Question: I write a simple program to print out the addresses of the elements in the stack
'''
#include <stdio.h>
#include <memory.h>
void f(int i,int j,int k)
{
int *pi = (int*)malloc(sizeof(int));
int a =20;
printf("%p,%p,%p,%p,%p
",&i,&j,&k,&a,pi);
}
int main()
{
f(1,2,3);
return 0;
}
'''
output:(in ubuntu64, )
'''
0x7fff4e3ca5dc,0x7fff4e3ca5d8,0x7fff4e3ca5d4,0x7fff4e3ca5e4,0x2052010
'''
output:(in ubuntu32 , )
'''
0xbf9525f0,0xbf9525f4,0xbf9525f8,0xbf9525d8,0x931f008
'''
environment for ubuntu64:
'''
$uname -a
Linux 3.8.0-26-generic #38-Ubuntu SMP Mon Jun 17 21:43:33 UTC 2013 x86_64 x86_64 x86_64 GNU/Linux
$gcc -v
Target: x86_64-linux-gnu
gcc version 4.8.1 (Ubuntu 4.8.1-2ubuntu1~13.04)
'''

According to the diagram above, that the earlier the element has been pushed to the stack, the higher address it will locate,
and if using calling convention cdecl , the rightest parameter will be push to the stack first.
The local variable should be pushed to the stack after pushed the parameters
But the output is reversed in ubuntu64 as expected:
'''
the address of k is :0x7fff4e3ca5d4 //<---should have been pushed to the stack first
the address of j is :0x7fff4e3ca5d8
the address of i is :0x7fff4e3ca5dc
the address of a is :0x7fff4e3ca5e4 //<---should have been pushed to the stack after i,j,k
'''
Any ideas about it?
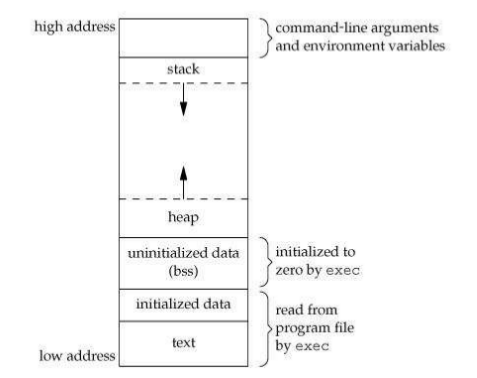
Answer: Even though a clear ABI has been defined for both architectures, compilers do not guarantee that this is respected. You might wonder why, the reason is usually Passing variables into the stack is more expensive in terms of speed than using registers since the application needs to access the memory for retrieving them. Another example of this habit is how compilers use 'EBP/RBP' register. 'EBP/RBP' should be the register which contains the , that is, the stack base address. The stack base register allows for local variables to be easily accessible. However, the register is often used as a general register for increasing the performance. This avoids the instructions to save, set up and restore frame pointers; it also makes an extra register available in many functions, particular important in X86_32 architecture, where usually programs are eager of registers. The main drawback is that makes debugging on some machines. For more info check <URL> option of gcc.
The calling function between x86_32 and x86_64 are rather different. The most relevant difference is that the x86_64 tries to use general registers to pass the function-arguments and only if there is no register available or the arguments is bigger than 80 bytes, it will use the stack.
We start from the x86_32 ABI, I have slightly changed your example :
'''
#include <stdio.h>
#include <stddef.h>
#include <stdint.h>
#if defined(__i386__)
#define STACK_POINTER "ESP"
#define FRAME_POINTER "EBP"
#elif defined(__x86_64__)
#define STACK_POINTER "RSP"
#define FRAME_POINTER "RBP"
#else
#error Architecture not supported yet!!
#endif
void foo(int i,int j,int k)
{
int a =20;
uint64_t stack=0, frame_pointer=0;
// Retrieve stack
asm volatile(
#if defined (__i386__)
"mov %%esp, %0
"
"mov %%ebp, %1
"
#else
"mov %%rsp, %0
"
"mov %%rbp, %1
"
#endif
: "=m"(stack), "=m"(frame_pointer)
:
: "memory");
// retrieve paramters x86_64
#if defined (__x86_64__)
int i_reg=-1, j_reg=-1, k_reg=-1;
asm volatile ( "mov %%rdi, %0
"
"mov %%rsi, %1
"
"mov %%rdx, %2
"
: "=m"(i_reg), "=m"(j_reg), "=m"(k_reg)
:
: "memory");
#endif
printf("%s=%p %s=%p
", STACK_POINTER, (void*)stack, FRAME_POINTER, (void*)frame_pointer);
printf("%d, %d, %d
", i, j, k);
printf("%p
%p
%p
%p
",&i,&j,&k,&a);
#if defined (__i386__)
// Calling convention c
// EBP --> Saved EBP
char * EBP=(char*)frame_pointer;
printf("Function return address : 0x%x
", *(unsigned int*)(EBP +4));
printf("- i=%d &i=%p
",*(int*)(EBP+8) , EBP+8 );
printf("- j=%d &j=%p
",*(int*)(EBP+ 12), EBP+12);
printf("- k=%d &k=%p
",*(int*)(EBP+ 16), EBP+16);
#else
printf("- i=%d &i=%p
",i_reg, &i );
printf("- j=%d &j=%p
",j_reg, &j );
printf("- k=%d &k=%p
",k_reg ,&k );
#endif
}
int main()
{
foo(1,2,3);
return 0;
}
'''
The ESP register is being used by foo to point to the top of the stack. The EBP register is acting as a "base pointer". All arguments have been pushed in reverse order into the stack. The arguments passed by main to foo and the local variables in foo can all be referenced as an offset from the base pointer. After calling foo the stack should look like : .
Assuming that the compiler is using the stack pointer, we can access the function arguments by summing an offset of 4 byte to the 'EBP' register. Note the first arguments is located at offset 8 because the instruction push in the stack the return address of the caller function.
'''
printf("Function return address : 0x%x
", *(unsigned int*)(EBP +4));
printf("- i=%d &i=%p
",*(int*)(EBP+8) , EBP+8 );
printf("- j=%d &j=%p
",*(int*)(EBP+ 12), EBP+12);
printf("- k=%d &k=%p
",*(int*)(EBP+ 16), EBP+16);
'''
This is more or less how arguments are passed to a function in x86_32.
In x86_64 there are more registers available, it makes sense to use them to pass the parameter of a function. The x86_64 ABI can be found here : <URL>. The calling convention starts at page 14.
First the parameters are divided into classes. The class of each parameter determines the manner in which it is passed to the called function. Some of the most relevant are :
- - - - -
Once the a parameter is assigned to a class, it is passed to the function according to
these rules :
- - - -
If there are no registers available for any eightbyte of an argument, the whole
argument is passed on the stack. If registers have already been assigned for some
eightbytes of such an argument, the assignments get reverted. Once registers are assigned, the arguments passed in memory are pushed on the stack in reversed order.
Since you are passing int variables, the arguments will be inserted into the general purpose registers.
'''
%rdi --> i
%rsi --> j
%rdx --> k
'''
So you can retrieve them we the following code :
'''
#if defined (__x86_64__)
int i_reg=-1, j_reg=-1, k_reg=-1;
asm volatile ( "mov %%rdi, %0
"
"mov %%rsi, %1
"
"mov %%rdx, %2
"
: "=m"(i_reg), "=m"(j_reg), "=m"(k_reg)
:
: "memory");
#endif
'''
I hope I have been clear.
In conclusion,
> why addresses of elements in the stack are reversed in ubuntu64?
Because they are not stored into the stack. The addresses you have retrieved in that manner are the addresses of the local variables of the caller function.